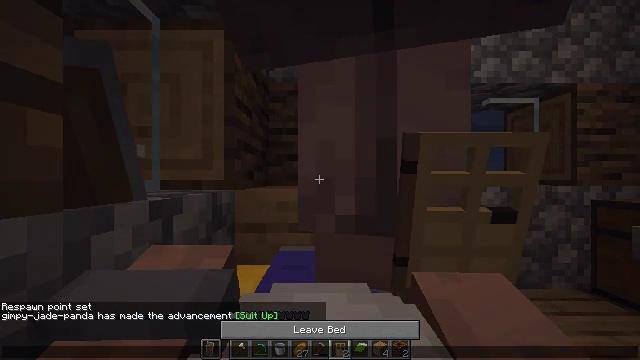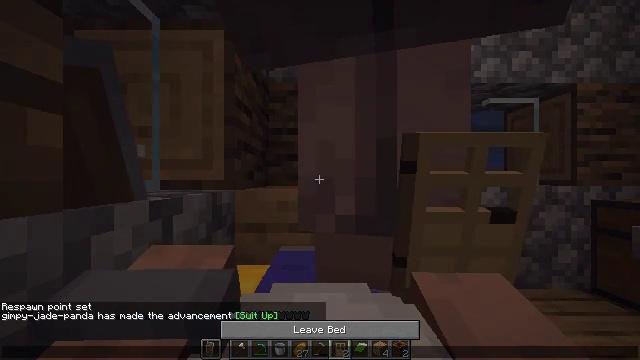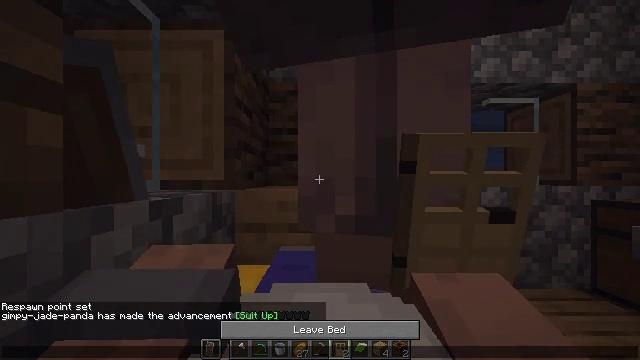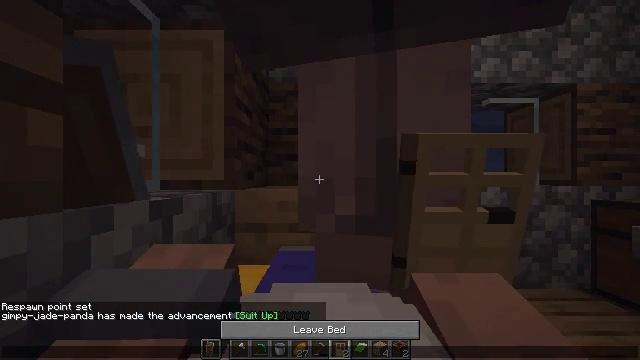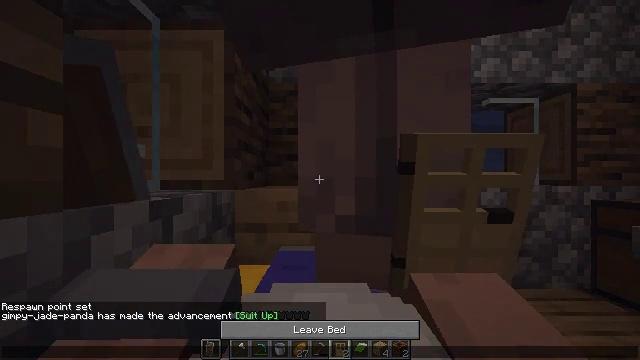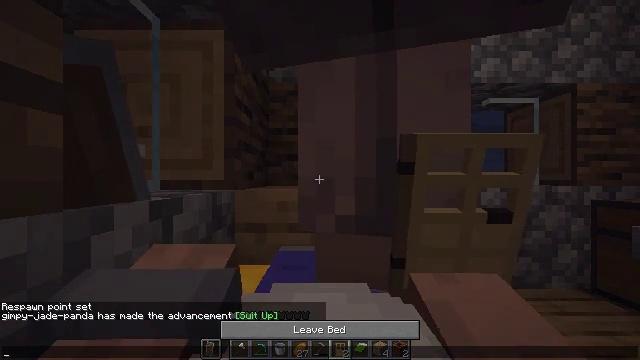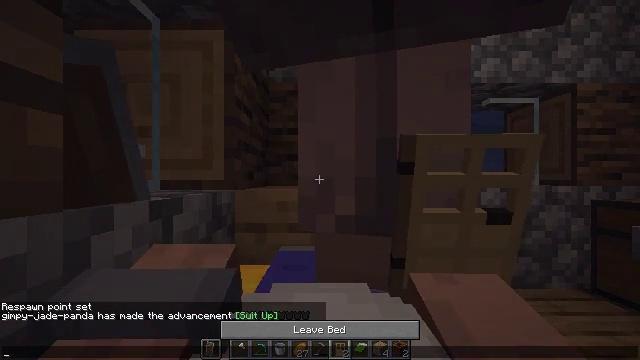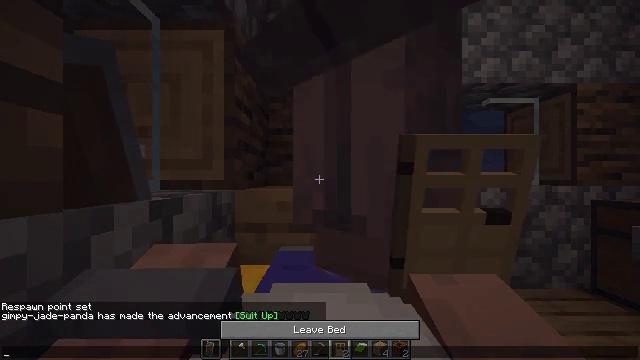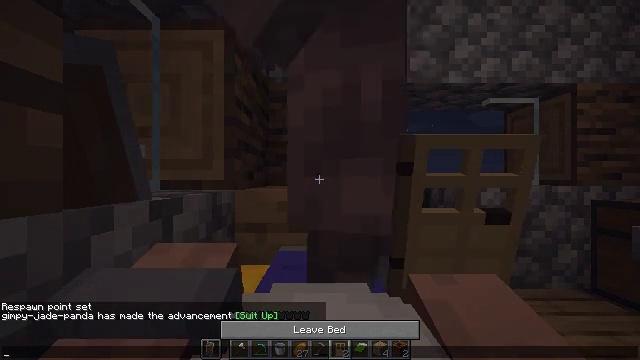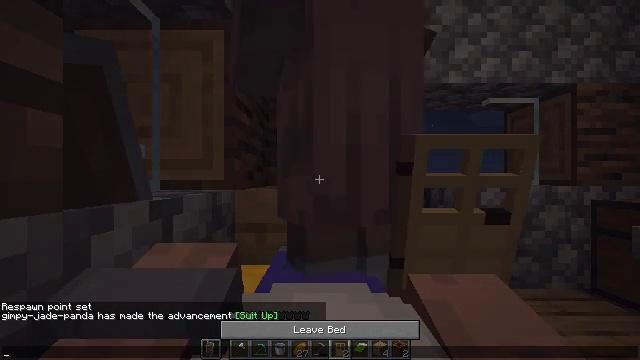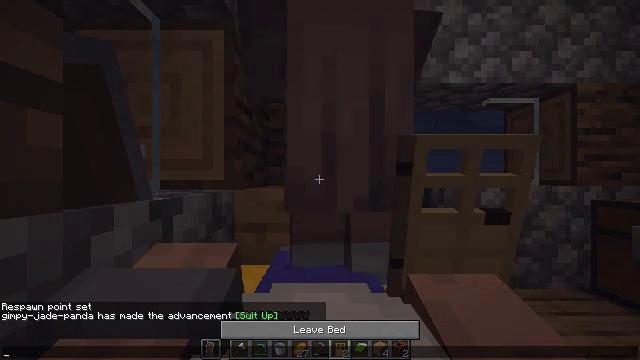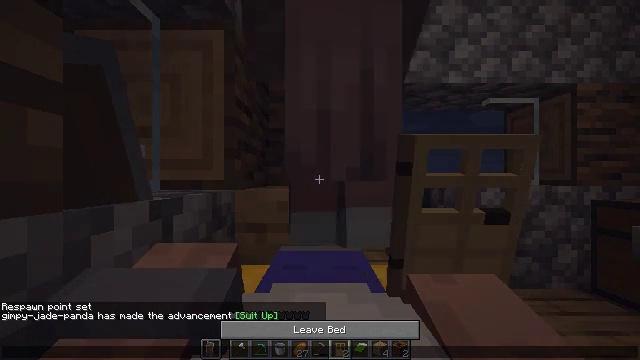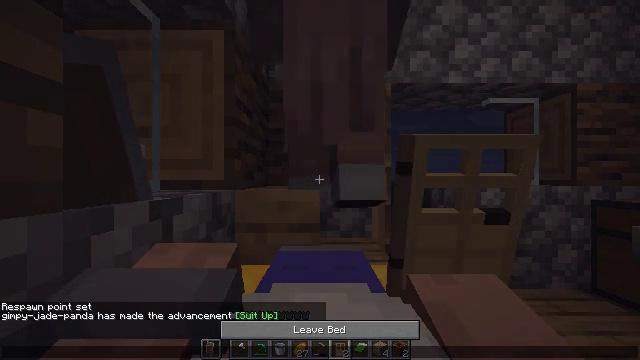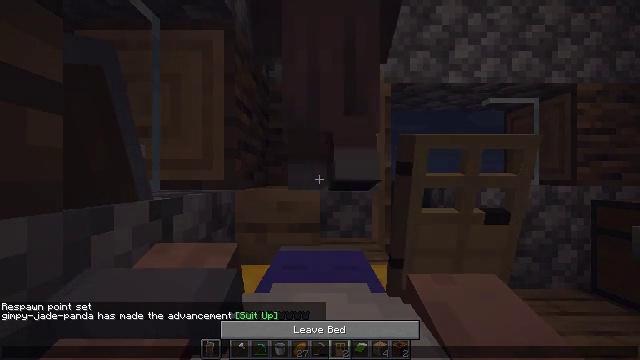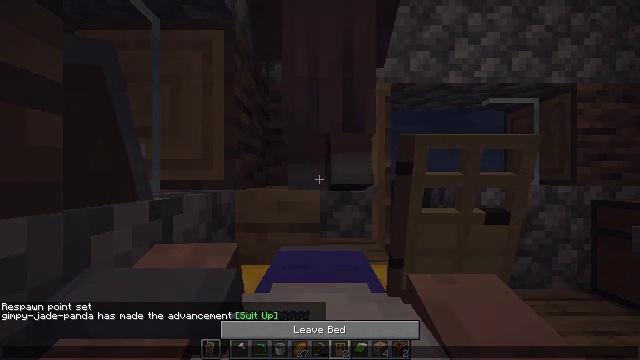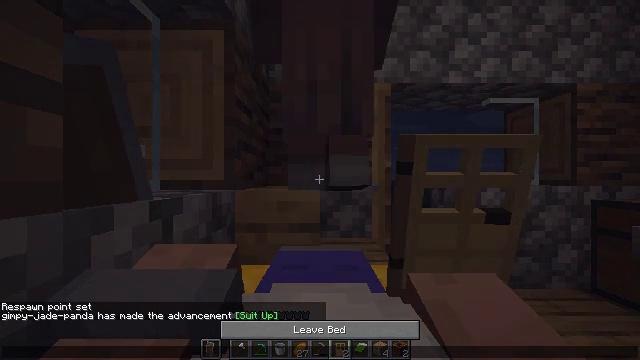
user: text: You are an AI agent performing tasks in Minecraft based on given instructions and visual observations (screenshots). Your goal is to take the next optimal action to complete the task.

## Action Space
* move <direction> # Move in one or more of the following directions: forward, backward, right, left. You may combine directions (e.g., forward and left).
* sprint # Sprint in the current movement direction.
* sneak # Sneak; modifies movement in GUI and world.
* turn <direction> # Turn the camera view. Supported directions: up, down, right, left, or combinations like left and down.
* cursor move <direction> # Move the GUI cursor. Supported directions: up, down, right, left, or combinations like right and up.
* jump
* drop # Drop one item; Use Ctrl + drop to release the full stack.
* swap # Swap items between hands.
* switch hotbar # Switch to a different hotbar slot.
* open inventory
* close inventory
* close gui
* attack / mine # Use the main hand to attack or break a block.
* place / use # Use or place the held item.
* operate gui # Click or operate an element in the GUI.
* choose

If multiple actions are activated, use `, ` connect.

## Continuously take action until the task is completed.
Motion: motion action
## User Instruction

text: Remove an oak door from the inventory.
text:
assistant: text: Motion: no_op
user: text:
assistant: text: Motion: no_op
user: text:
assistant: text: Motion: no_op
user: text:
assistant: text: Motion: no_op
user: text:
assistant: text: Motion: no_op
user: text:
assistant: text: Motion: no_op
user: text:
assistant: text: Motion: no_op
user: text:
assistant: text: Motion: no_op
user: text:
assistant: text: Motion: no_op
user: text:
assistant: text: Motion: no_op
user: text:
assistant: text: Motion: no_op
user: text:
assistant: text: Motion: no_op
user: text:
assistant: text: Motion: no_op
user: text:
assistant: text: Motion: no_op
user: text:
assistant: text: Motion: no_op
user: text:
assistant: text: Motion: no_op
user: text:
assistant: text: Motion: no_op
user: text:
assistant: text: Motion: no_op
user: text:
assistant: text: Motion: no_op
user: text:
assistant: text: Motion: no_op
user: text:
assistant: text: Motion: no_op
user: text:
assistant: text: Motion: no_op
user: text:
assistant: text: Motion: no_op
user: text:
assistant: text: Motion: no_op
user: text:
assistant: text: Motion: no_op
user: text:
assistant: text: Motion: no_op
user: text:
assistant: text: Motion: no_op
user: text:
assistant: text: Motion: no_op
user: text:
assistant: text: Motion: no_op
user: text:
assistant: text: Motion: no_op